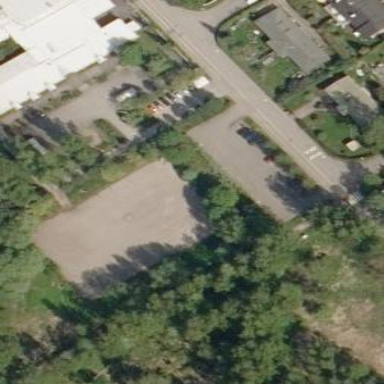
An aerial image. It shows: Parking area with surface.